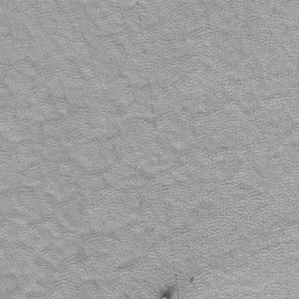
Label: frost